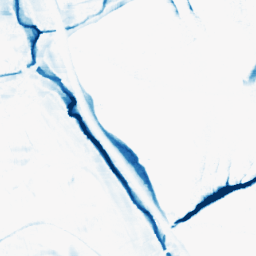
Category: morphological
Decomposition family: morphological_rect
Decomposition parameters: operation: closing
width: 20
height: 10
Upsampling method: linear_exact
Upsampling parameters: scale: 8
Upsampling scale: 8